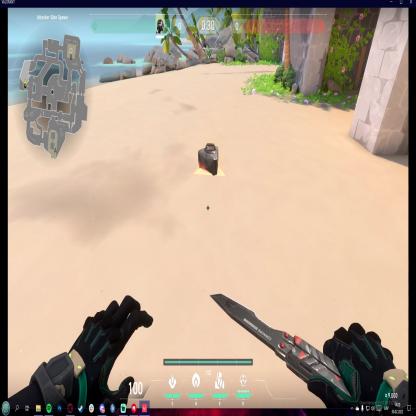
Label: dropped spike